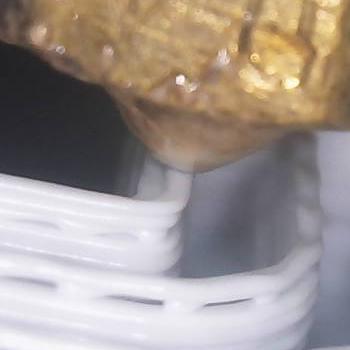
Flow rate: 89%